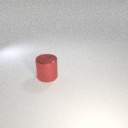
large red metal cylinder